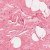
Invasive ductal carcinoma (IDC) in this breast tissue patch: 0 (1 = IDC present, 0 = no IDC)